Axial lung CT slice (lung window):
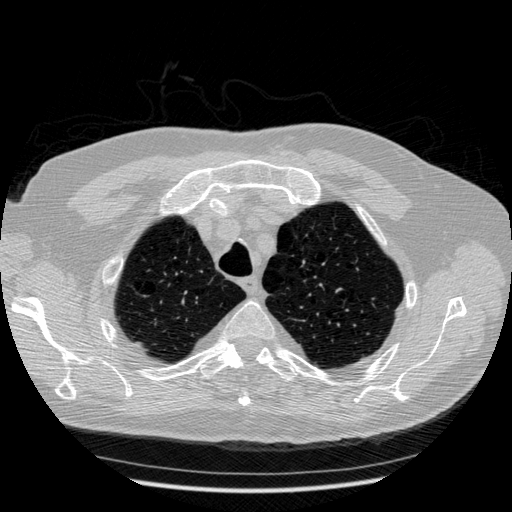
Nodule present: no